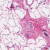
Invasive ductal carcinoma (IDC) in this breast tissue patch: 0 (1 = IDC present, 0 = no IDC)